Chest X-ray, PA view. Patient: 60 years old, sex M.
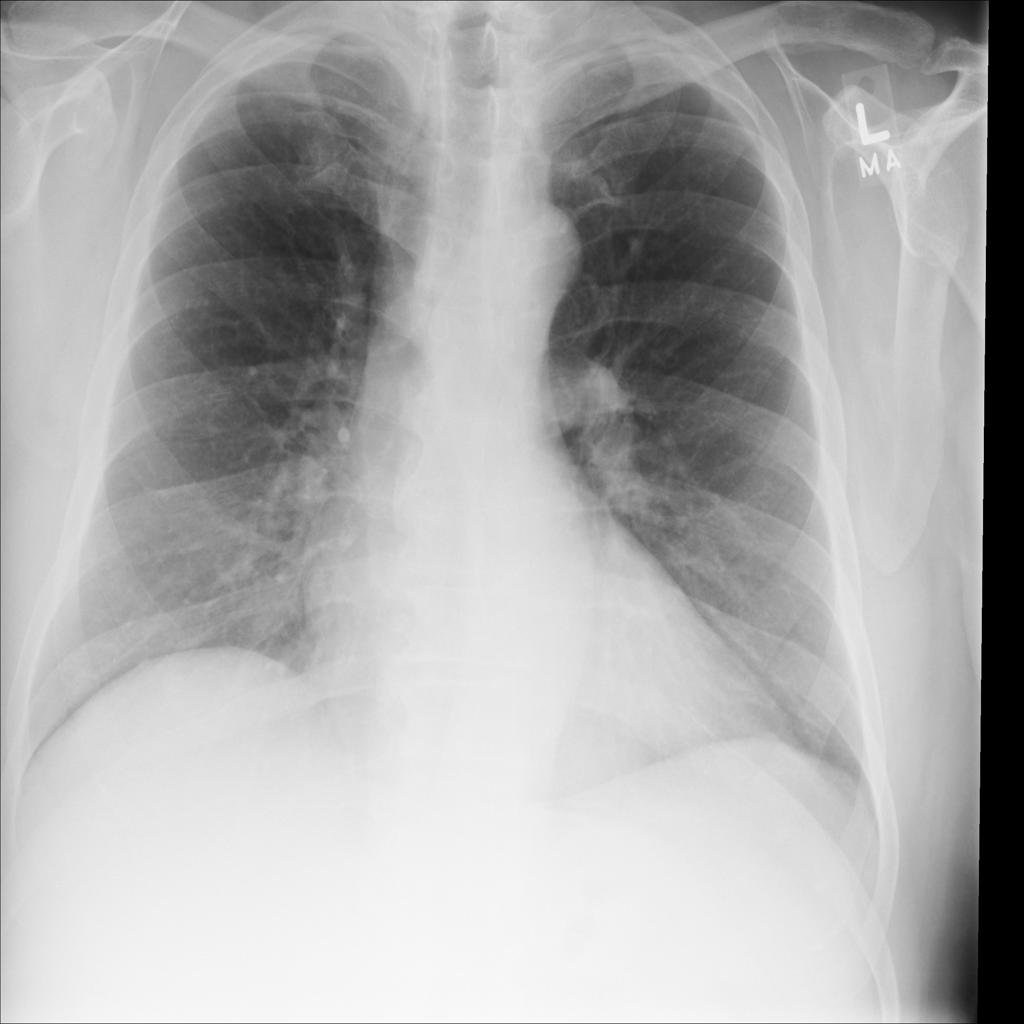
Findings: No Finding